Question: Thanks in advance for your time and help.
I'm using highcharts and need to set the background color of only the x and y axis. See attached:

So what I need is to set a background color on the x-axis that is different from the dark gray of the graph (right now they are obviously the same)
Does anyone know if this is possible and, if so, how to go about it? I've been through the highcharts API <URL> extensively, but couldn't find anything specifically for this.
Thank you again for your time and help!
Rich
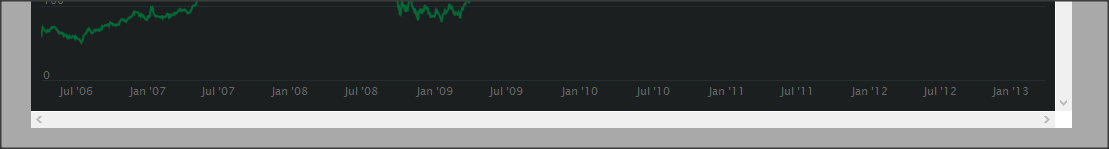
Answer: Did you try:
> '''
rendered a rectangle and positioned it to the bottom of the graph.
'''
'''
chart.renderer.rect(0/*position on X-axis*/, 275/*position on Y-axis*/, 680/*width*/ , 25/*height*/, 00)
.attr({
'stroke-width': 0,
stroke: '#888888',
fill: '#888888',
zIndex: 3
})
.add();
'''
Read more: 'highchart renderer'
x-asis does not have backgroundColor <URL>
Hope this help.